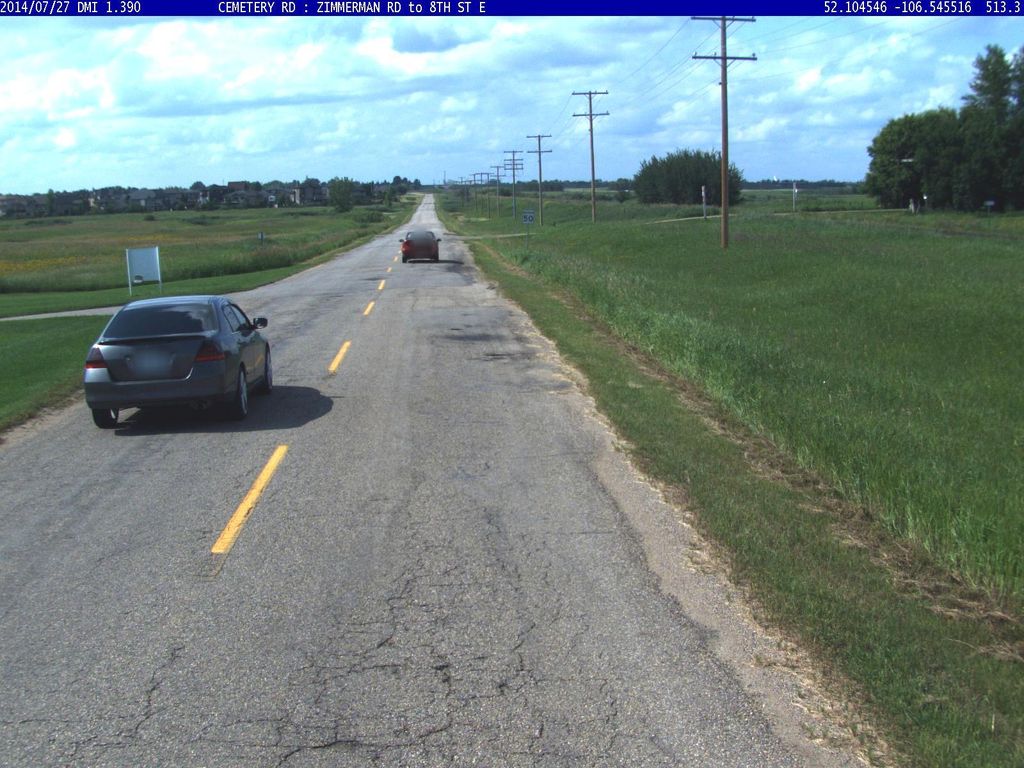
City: saskatoon